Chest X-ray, AP view. Patient: 34 years old, sex M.
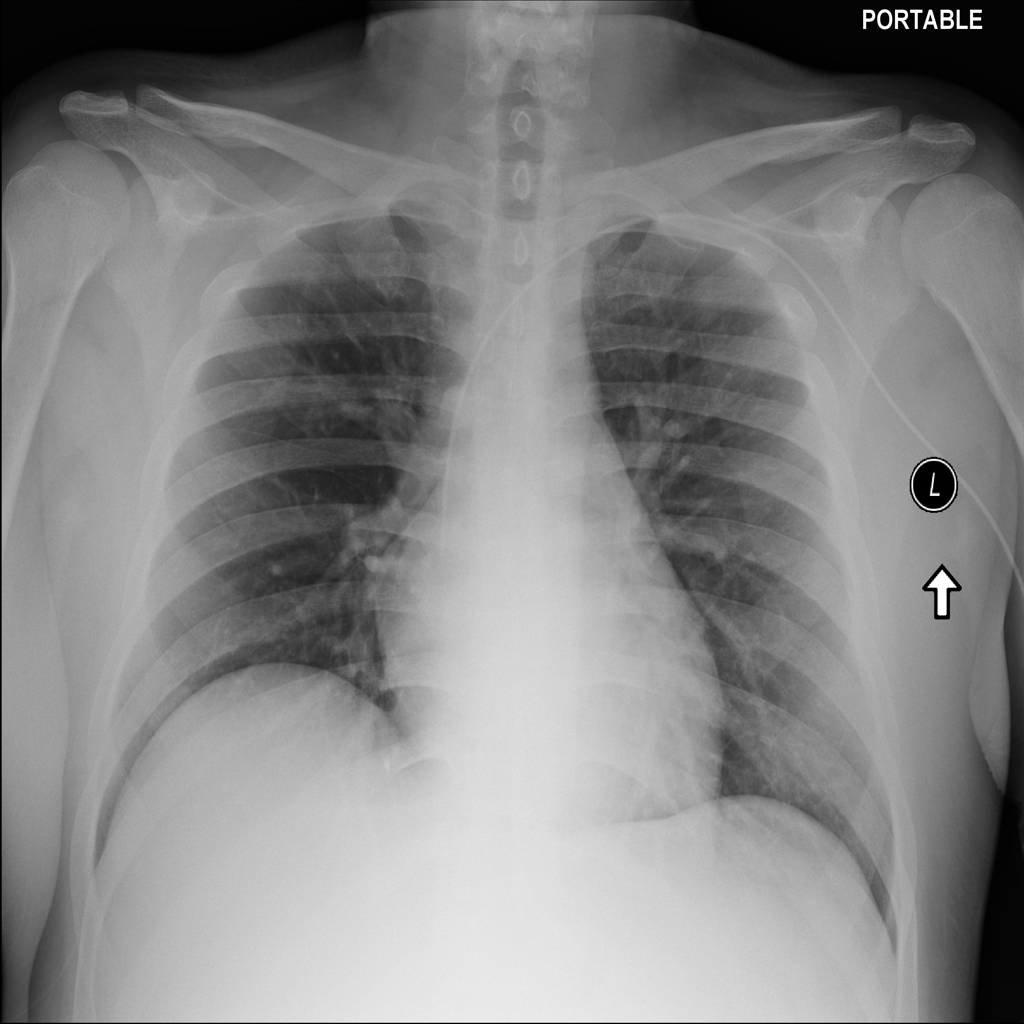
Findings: No Finding